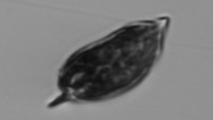
Label: Prorocentrum_micans